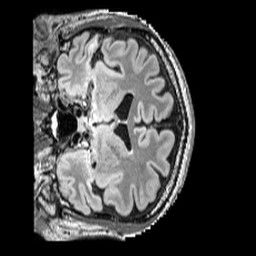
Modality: FLAIR
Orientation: coronal
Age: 63
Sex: male
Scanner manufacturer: siemens
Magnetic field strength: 3 T
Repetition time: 5 s
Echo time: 0.387 s